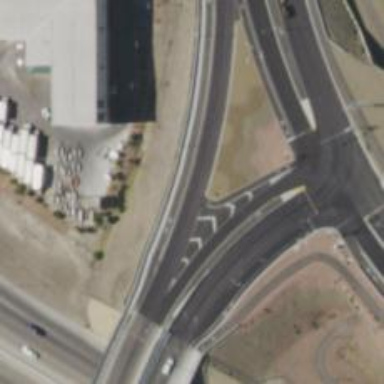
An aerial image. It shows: Secondary link road with asphalt surface.